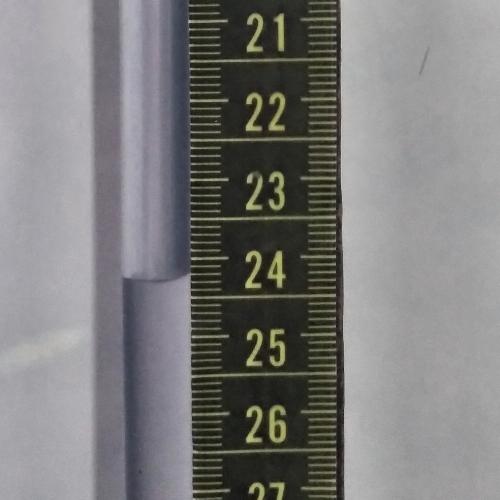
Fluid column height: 24.2 cm